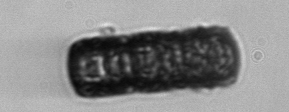
Label: Paralia_sulcata